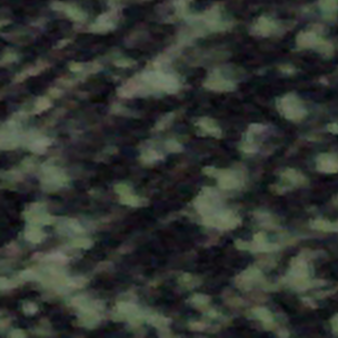
Label: other